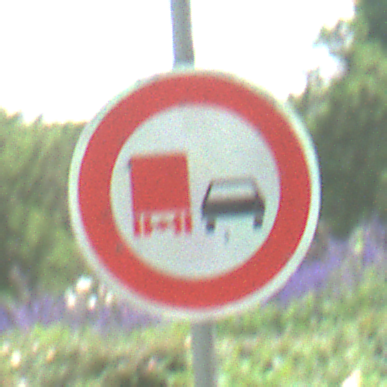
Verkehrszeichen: UeberholverbotKraftfahrzeuge
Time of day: Midday
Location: Outdoor (Nature)
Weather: PartlyCloudy
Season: NotSpecified
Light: Natural